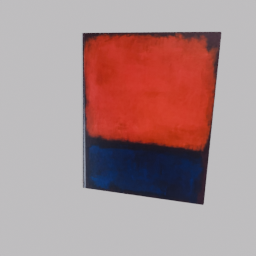
Label: tools